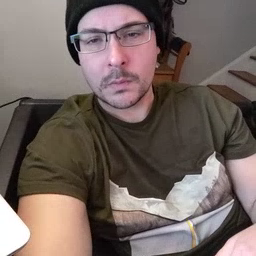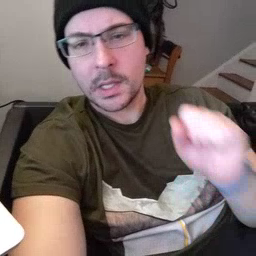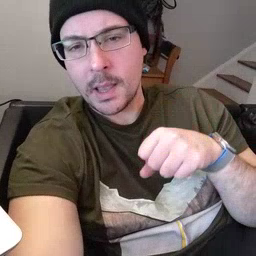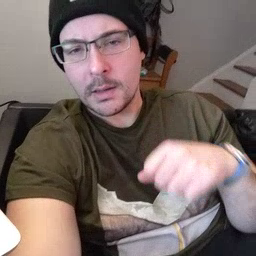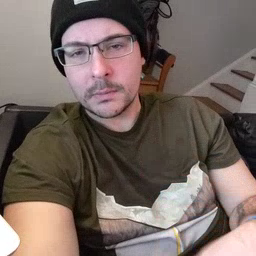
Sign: can